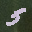
Label: 5